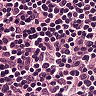
Metastatic tissue present: no